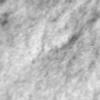
Label: no_change